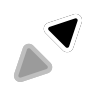
Cursor type: resize_ne
OS/theme: macos
Variant: default